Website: lowes
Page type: address-validator
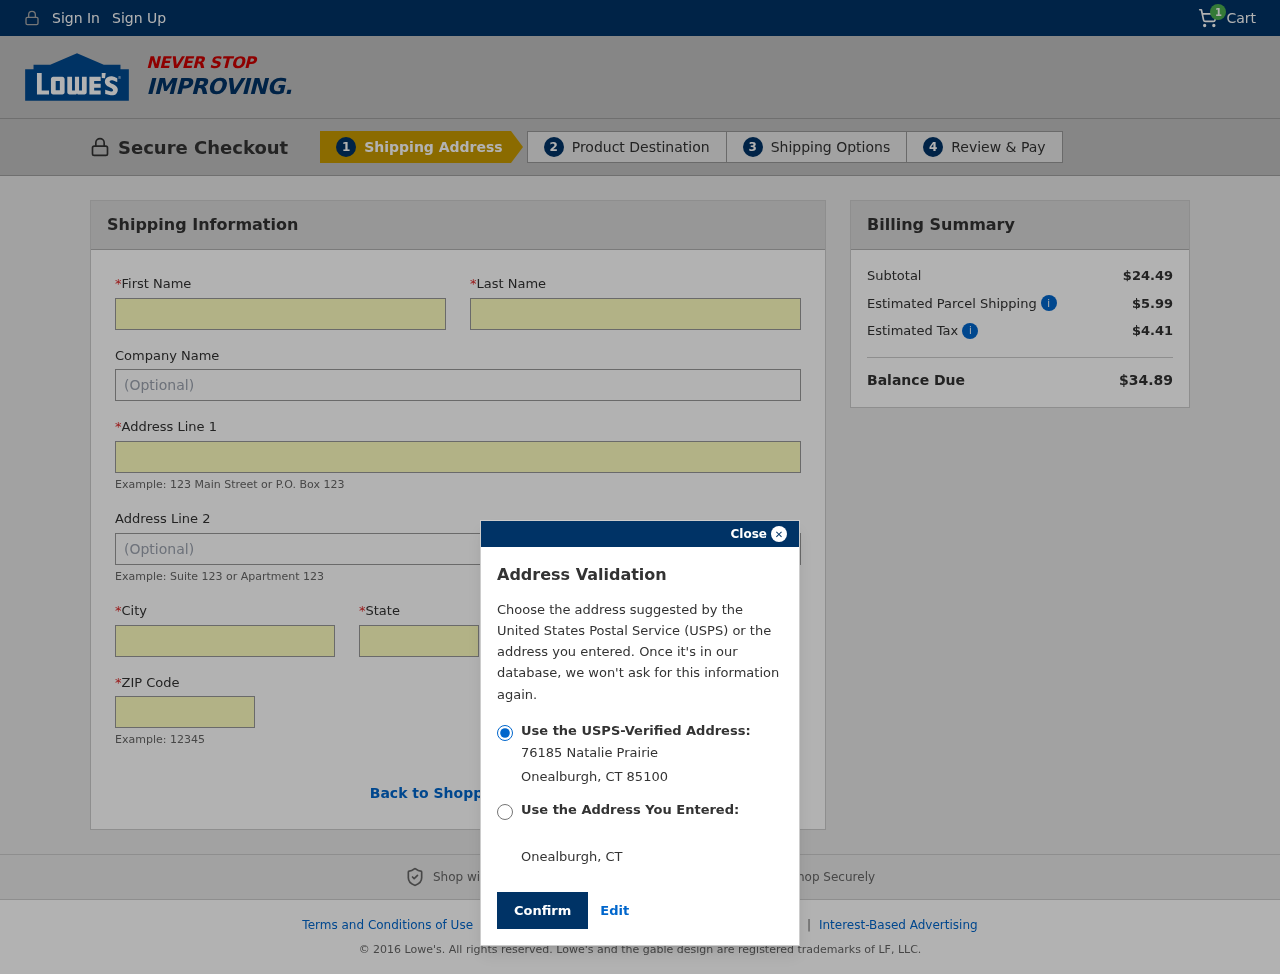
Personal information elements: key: PII_CITY
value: Onealburgh
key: PII_COMPANY
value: Serrano Ltd
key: PII_FIRSTNAME
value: Crystal
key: PII_LASTNAME
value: Williams
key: PII_POSTCODE
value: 85100
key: PII_STATE
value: Connecticut
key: PII_STATE_ABBR
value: CT
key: PII_STREET
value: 76185 Natalie Prairie
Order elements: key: ORDER_NUM_ITEMS
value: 1
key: ORDER_SUBTOTAL
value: $24.49
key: ORDER_SHIPPING_COST
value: $5.99
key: ORDER_TAX
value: $4.41
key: ORDER_TOTAL
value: $34.89